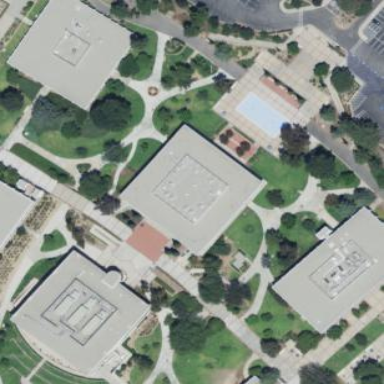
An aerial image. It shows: College building.